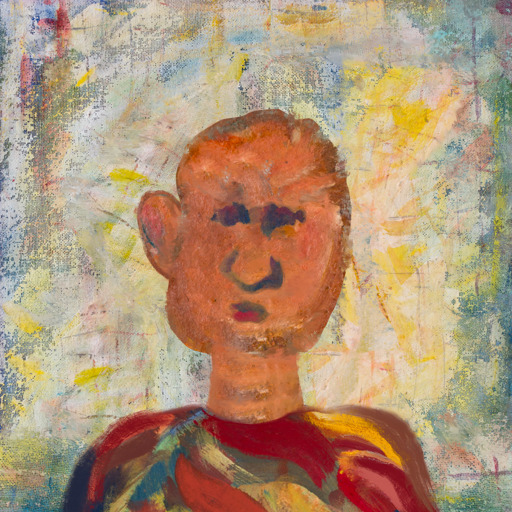
Background: Irani, Head And Neck Front: Boggyland, Face Front: In_The_Sun, Bust: Mother_And_Son_Son, Hair Front: Blank, Head Accessory: Blank, Second Necklace: Blank, Necklace: Blank, Baby: Blank